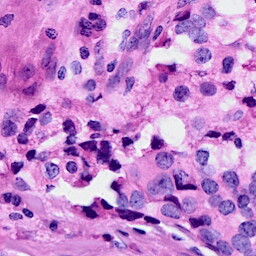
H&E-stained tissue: Breast